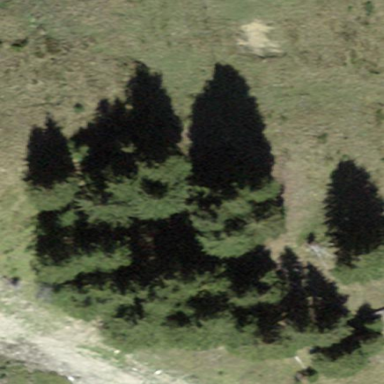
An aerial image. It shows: Forest area.